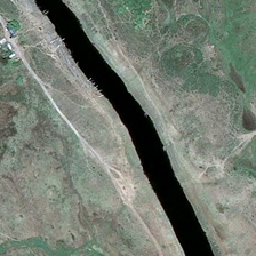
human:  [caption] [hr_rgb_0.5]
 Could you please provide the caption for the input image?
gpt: There is a long river in the middle of the land.

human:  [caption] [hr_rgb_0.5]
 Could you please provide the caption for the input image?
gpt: There is a long river in the middle of the world.

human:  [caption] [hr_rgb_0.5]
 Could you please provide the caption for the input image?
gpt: There is a long river in the center of the land.

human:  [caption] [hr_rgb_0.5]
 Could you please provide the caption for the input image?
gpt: Middle reaches of land

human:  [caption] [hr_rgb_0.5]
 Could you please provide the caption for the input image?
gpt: There is a long river in the middle of the earth.